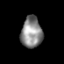
Tissue: prostate
Cell type: T cells
Senescence score: 0.7603
Nuclear area (px): 641
Mean DAPI intensity: 138.362